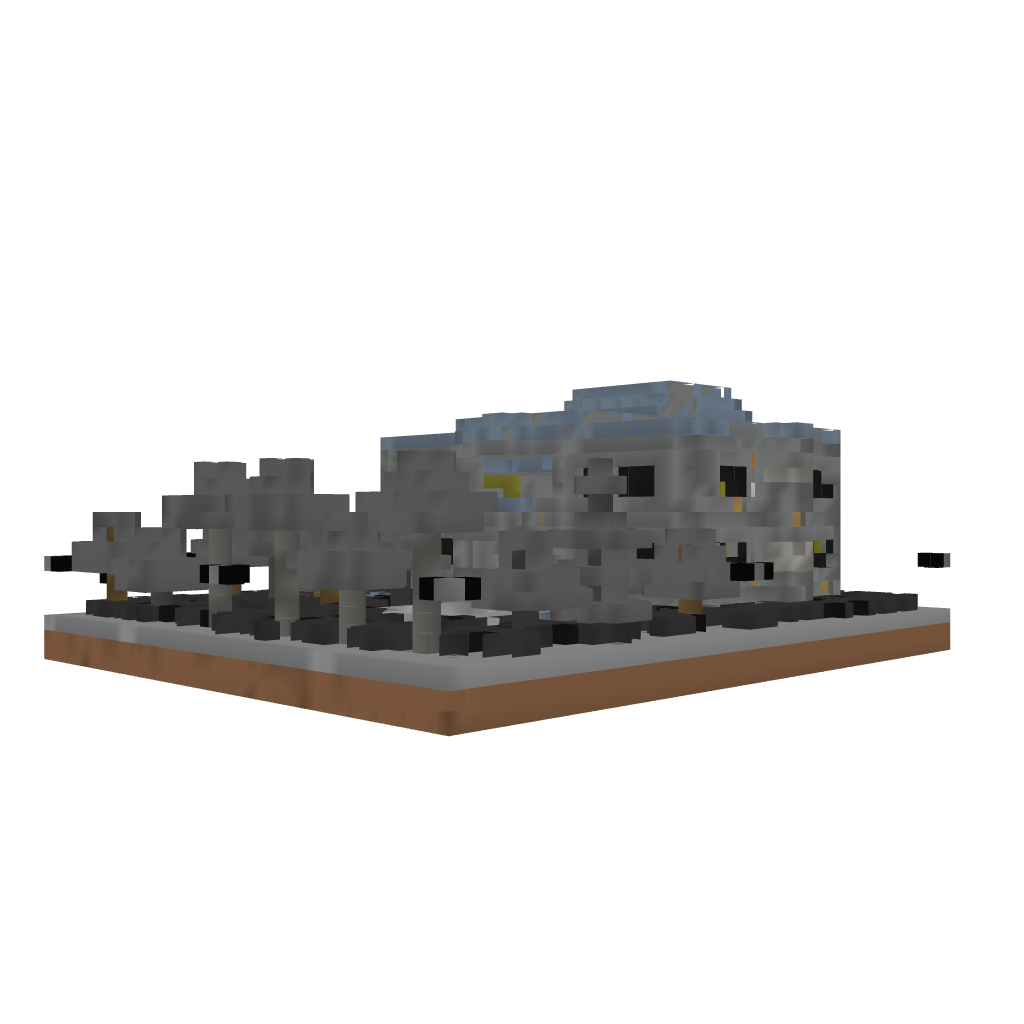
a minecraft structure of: Classic Villa